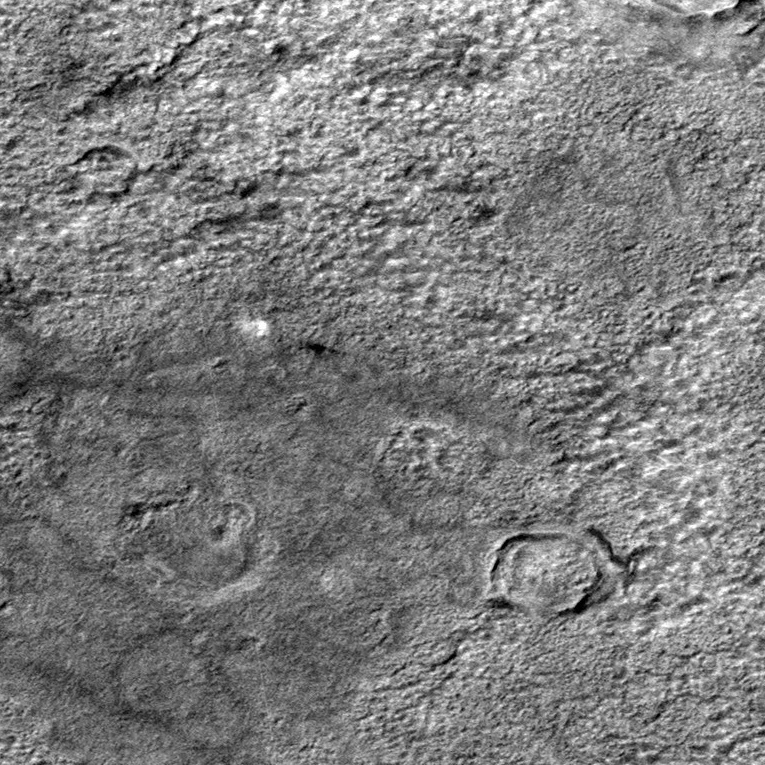
Label: dustdevil